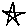
Label: star